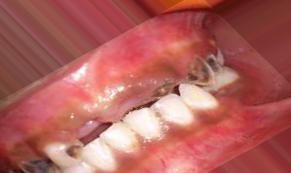
Condition: Caries